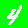
Digit: 4